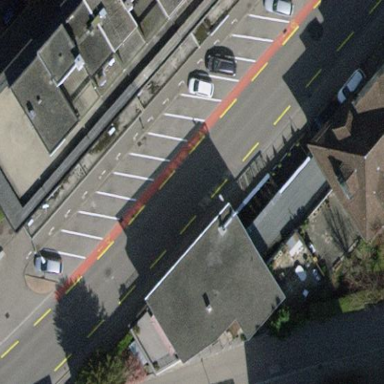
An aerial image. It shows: Parking area designed for buses as part of park and ride facility.